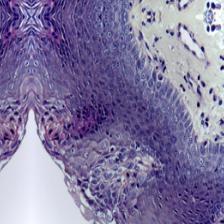
Diagnosis: Normal